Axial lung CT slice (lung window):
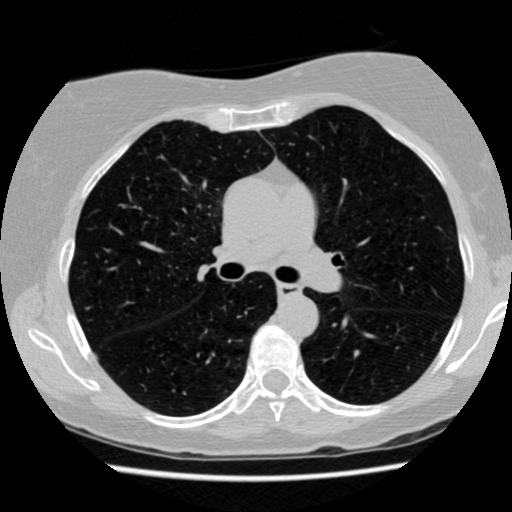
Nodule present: no